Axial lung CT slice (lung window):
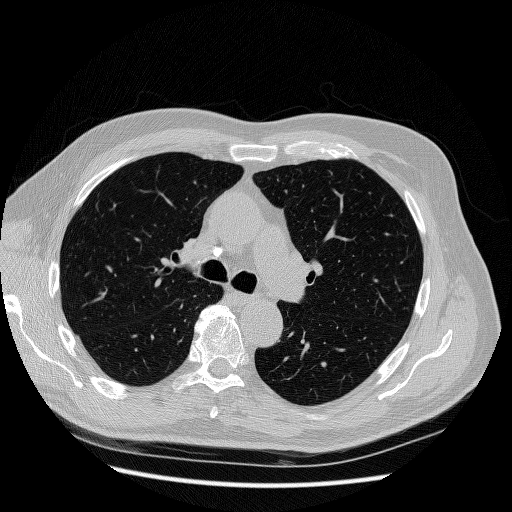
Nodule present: no